Field crop: maize
Growth stage: 2
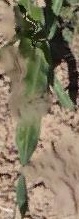
Species: maize